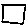
Label: square